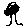
Label: tree